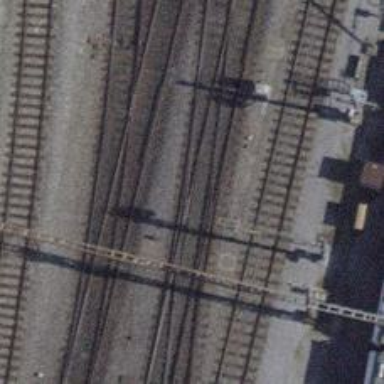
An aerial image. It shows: Single-track electrified railway with contact line.